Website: lowes
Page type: customer-info-address
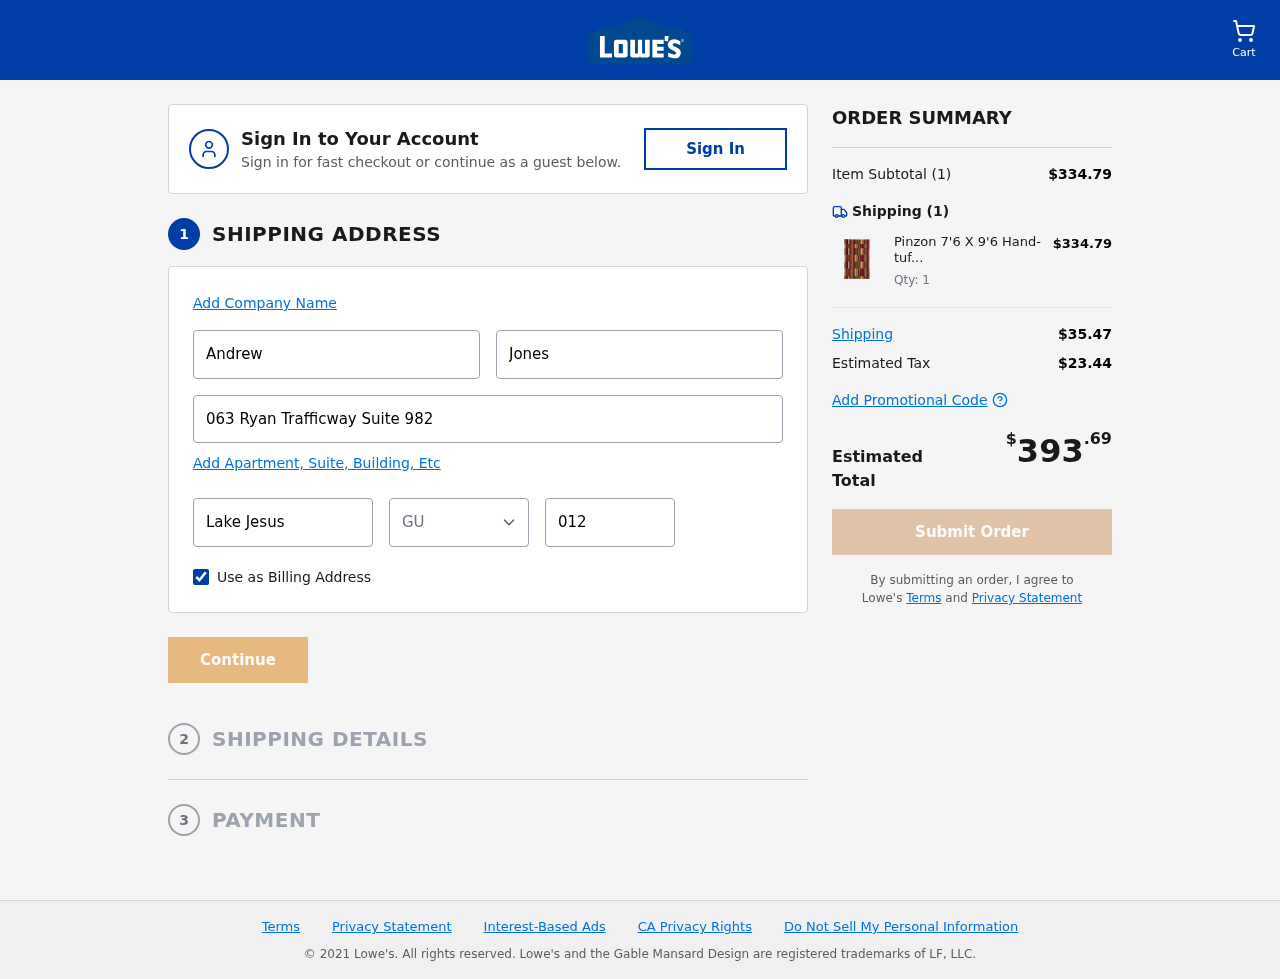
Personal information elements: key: PII_CITY
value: Lake Jesus
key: PII_FIRSTNAME
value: Andrew
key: PII_LASTNAME
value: Jones
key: PII_POSTCODE
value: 01253
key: PII_STATE_ABBR
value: GU
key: PII_STREET
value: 063 Ryan Trafficway Suite 982
Product elements: key: PRODUCT1_NAME
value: Pinzon 7'6 X 9'6 Hand-tufted Loft Wool Rug
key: PRODUCT1_PRICE
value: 334.79
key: PRODUCT1_QUANTITY
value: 1
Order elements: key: ORDER_NUM_ITEMS
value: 1
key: ORDER_SUBTOTAL
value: $334.79
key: ORDER_NUM_ITEMS2
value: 1
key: ORDER_SHIPPING_COST
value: $35.47
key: ORDER_TAX
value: $23.44
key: ORDER_TOTAL
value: $393.69